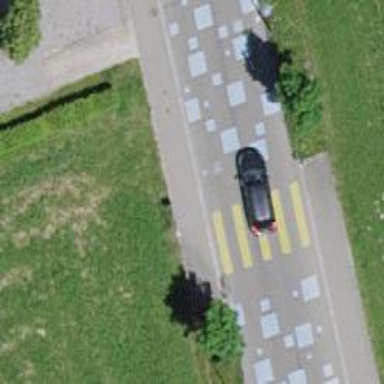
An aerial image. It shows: Uncontrolled crossing on the road.